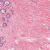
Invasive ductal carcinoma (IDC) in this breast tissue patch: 0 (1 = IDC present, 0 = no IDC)